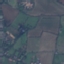
Land use / land cover: Pasture